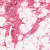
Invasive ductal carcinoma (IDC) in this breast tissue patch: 0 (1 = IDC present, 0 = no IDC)